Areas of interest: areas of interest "Transportation stations"
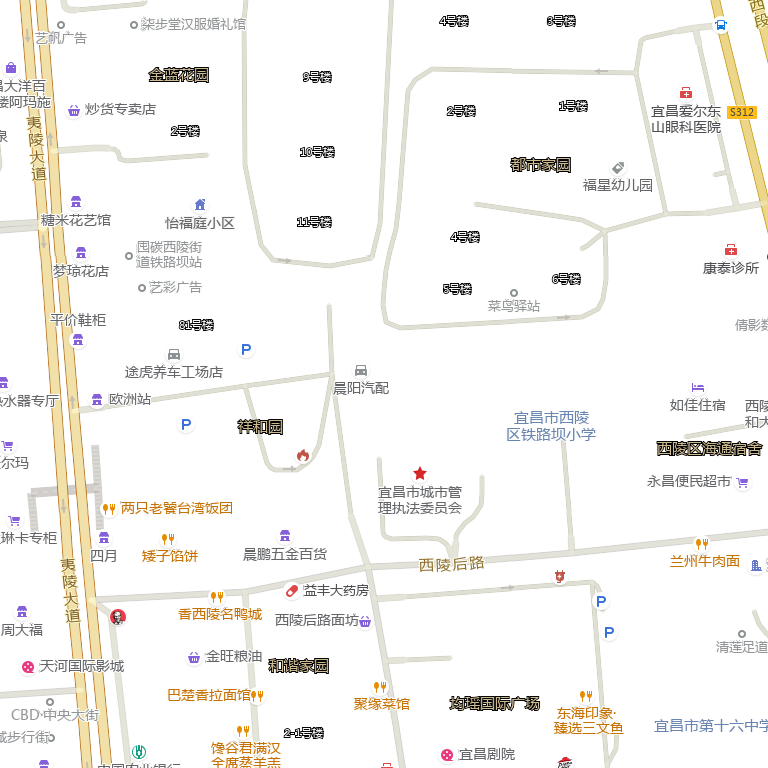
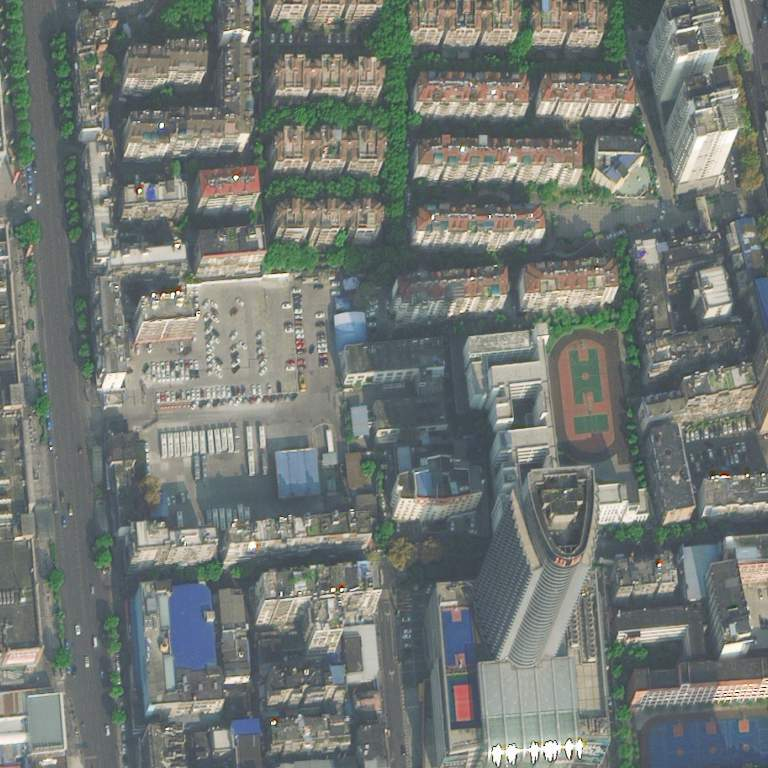